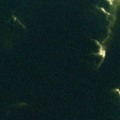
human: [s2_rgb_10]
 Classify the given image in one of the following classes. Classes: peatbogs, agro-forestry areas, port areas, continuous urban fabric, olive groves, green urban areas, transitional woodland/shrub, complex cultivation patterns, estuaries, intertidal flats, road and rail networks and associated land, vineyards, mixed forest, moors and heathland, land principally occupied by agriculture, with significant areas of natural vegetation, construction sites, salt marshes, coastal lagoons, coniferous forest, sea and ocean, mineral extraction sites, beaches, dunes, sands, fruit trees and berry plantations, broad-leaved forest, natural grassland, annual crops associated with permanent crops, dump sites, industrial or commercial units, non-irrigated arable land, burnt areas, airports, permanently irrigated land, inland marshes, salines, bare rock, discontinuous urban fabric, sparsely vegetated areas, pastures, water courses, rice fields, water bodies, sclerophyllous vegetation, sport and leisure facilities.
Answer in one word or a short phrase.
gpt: sea and ocean